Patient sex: M
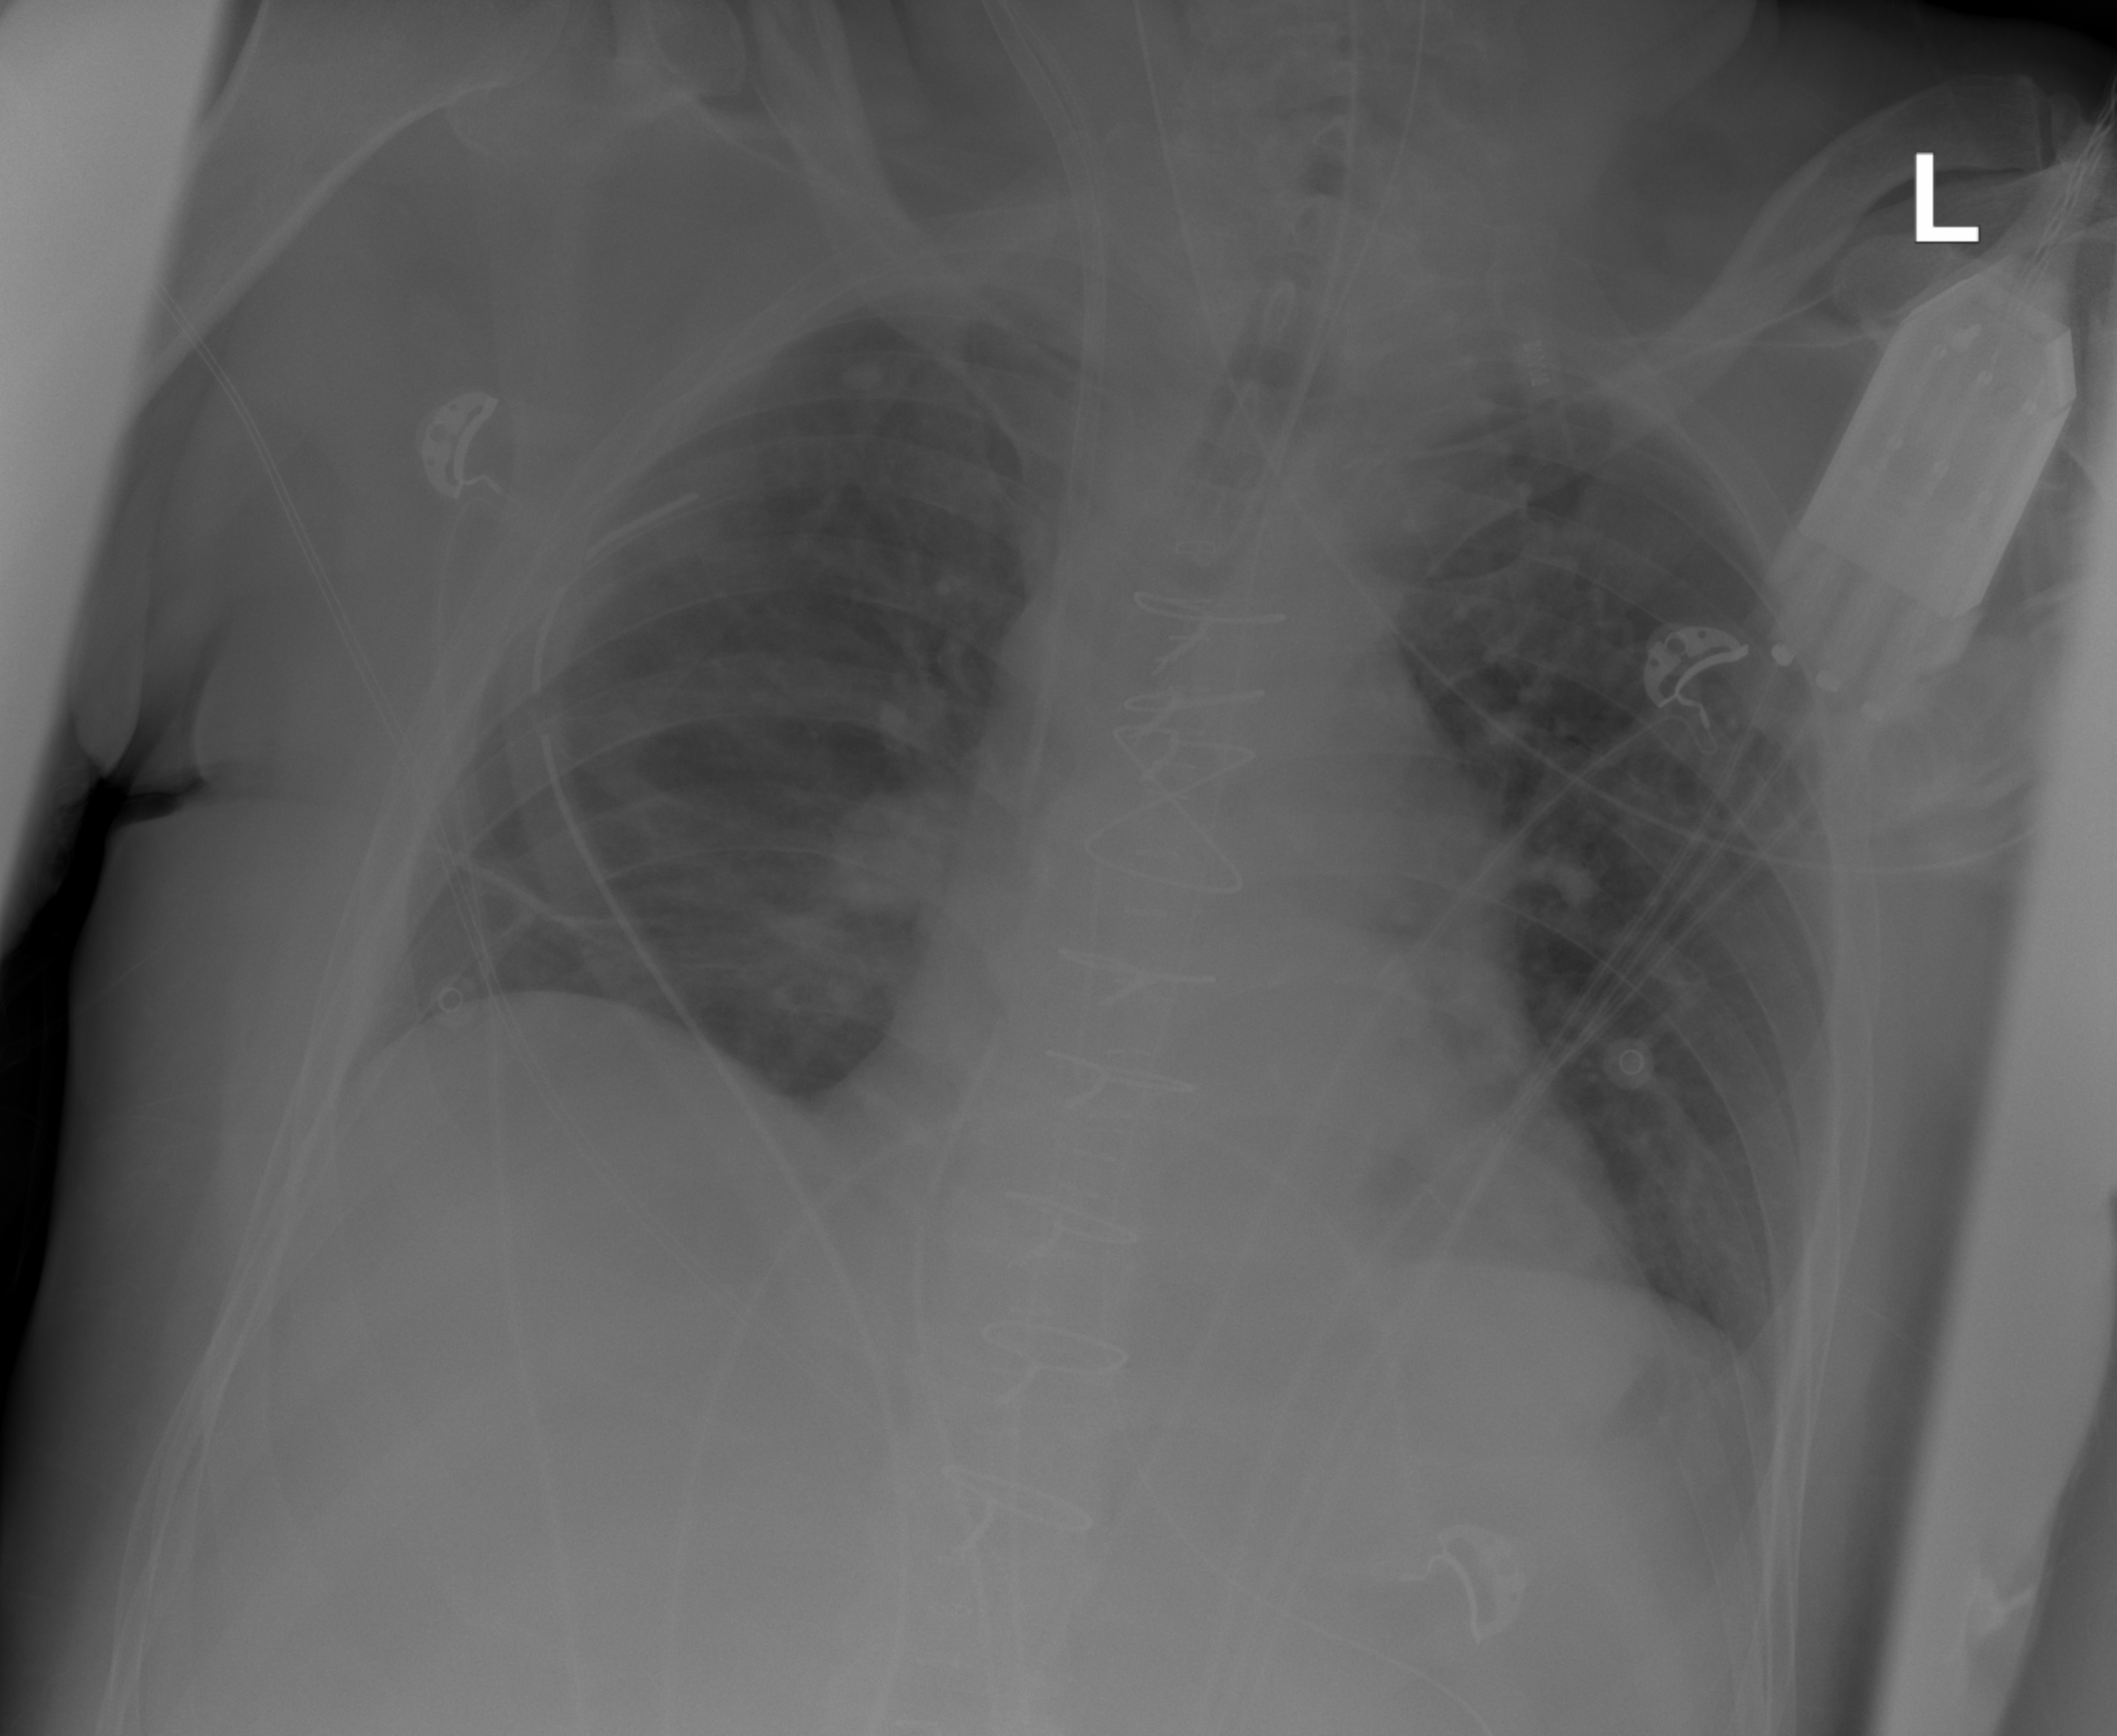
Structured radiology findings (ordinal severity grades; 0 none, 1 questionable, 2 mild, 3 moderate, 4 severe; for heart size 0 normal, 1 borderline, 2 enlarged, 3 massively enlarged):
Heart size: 0
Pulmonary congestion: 0
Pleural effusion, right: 0
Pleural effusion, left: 0
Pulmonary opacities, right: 0
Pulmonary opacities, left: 0
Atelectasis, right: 2
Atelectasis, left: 0